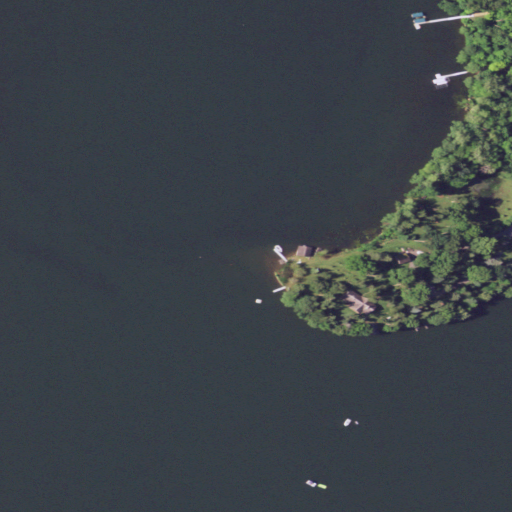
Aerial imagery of cape in Minnesota named Cedar Point containing open water, deciduous forest, herbaceous wetlands, open development, low intensity development, and evergreen forest